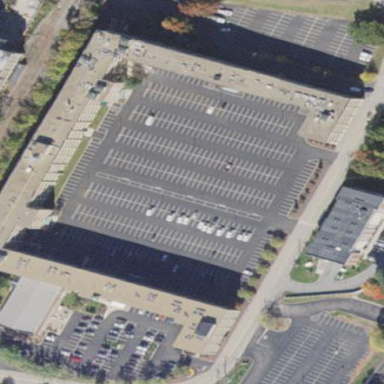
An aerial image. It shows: Office building.